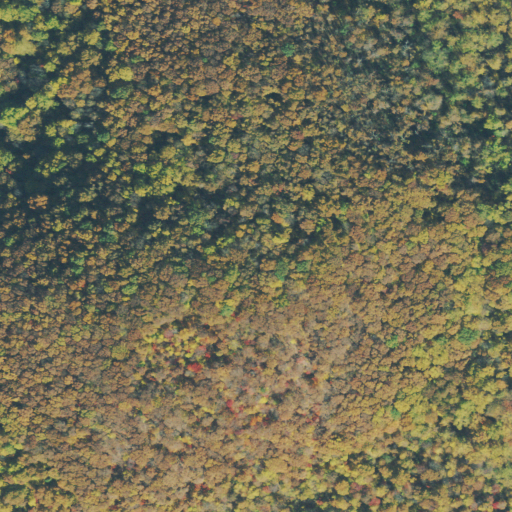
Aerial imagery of mountain in Tennessee named France Mountain containing only deciduous forest